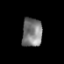
Tissue: prostate
Cell type: Epithelial cells
Senescence score: 0.3039
Nuclear area (px): 576
Mean DAPI intensity: 122.861